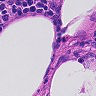
Metastatic tissue present: no